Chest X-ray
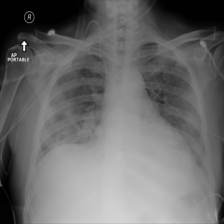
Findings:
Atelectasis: positive
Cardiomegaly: negative
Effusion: negative
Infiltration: negative
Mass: negative
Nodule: negative
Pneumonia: negative
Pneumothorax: negative
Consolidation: positive
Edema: negative
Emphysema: negative
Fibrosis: negative
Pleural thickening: negative
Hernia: negative